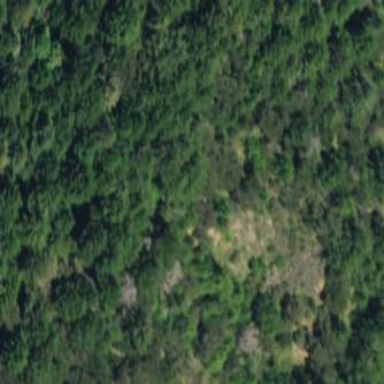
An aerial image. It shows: Patch of scrub vegetation.